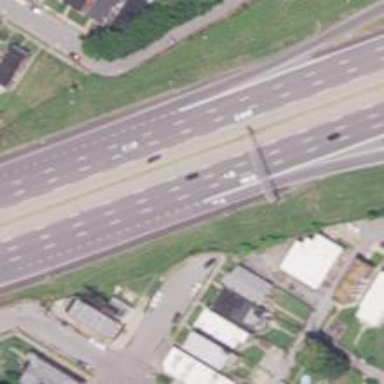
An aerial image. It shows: Motorway junction.